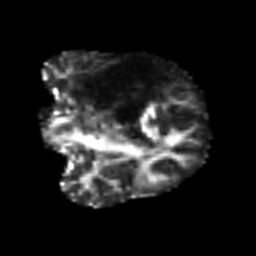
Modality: FA
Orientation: coronal
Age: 52
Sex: male
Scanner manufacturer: siemens
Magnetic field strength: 3 T
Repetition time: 6.1 s
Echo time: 0.101 s